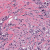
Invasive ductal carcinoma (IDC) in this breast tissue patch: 1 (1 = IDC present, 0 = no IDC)